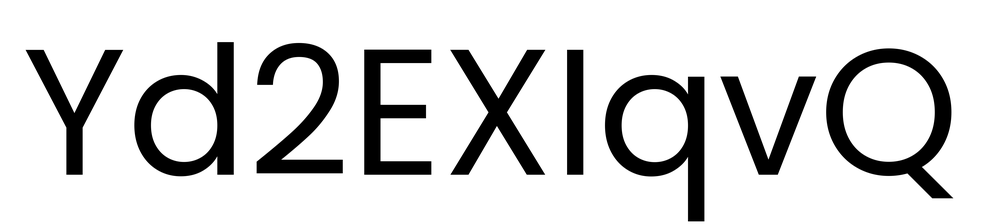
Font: Poppins-Regular